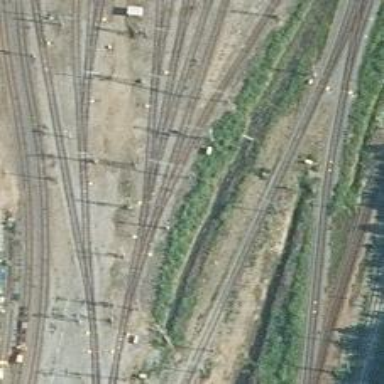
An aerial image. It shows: Rail yard with electrified contact lines for the trains.